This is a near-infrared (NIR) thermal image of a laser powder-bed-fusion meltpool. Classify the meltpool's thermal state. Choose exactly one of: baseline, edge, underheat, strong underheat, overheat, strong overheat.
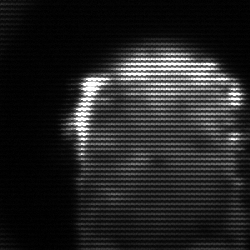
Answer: baseline